Field crop: maize
Growth stage: 2
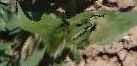
Species: maize